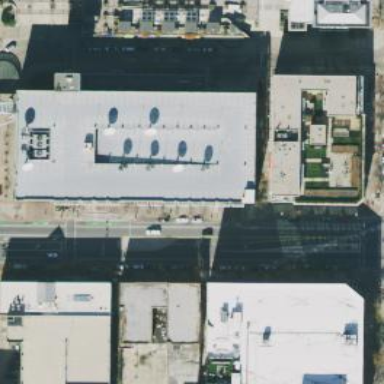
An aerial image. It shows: Multi-storey parking building.